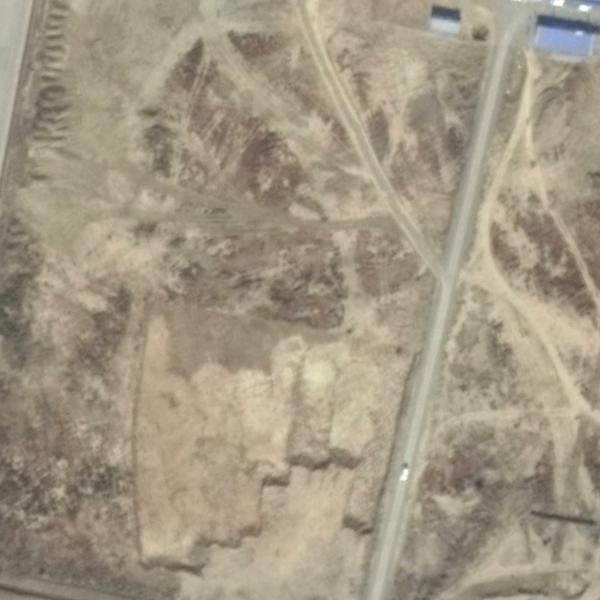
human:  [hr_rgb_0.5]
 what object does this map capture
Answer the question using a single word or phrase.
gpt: bare land